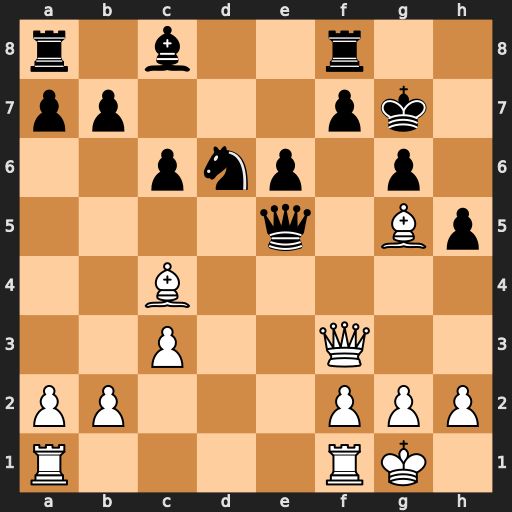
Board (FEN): r1b2r2/pp3pk1/2pnp1p1/4q1Bp/2B5/2P2Q2/PP3PPP/R4RK1
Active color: w
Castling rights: -
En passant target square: -
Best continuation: Bf4 Qc5 b4 Qxc4 Bxd6